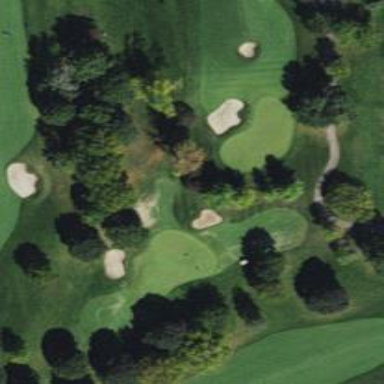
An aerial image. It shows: View of golf hole.